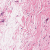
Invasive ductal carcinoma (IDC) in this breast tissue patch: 0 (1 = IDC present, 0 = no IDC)